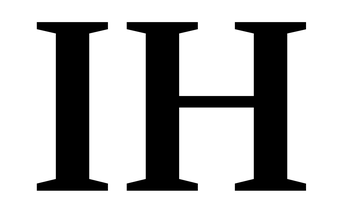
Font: LibreCaslonText_SemiBold